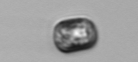
Label: Thalassiosira